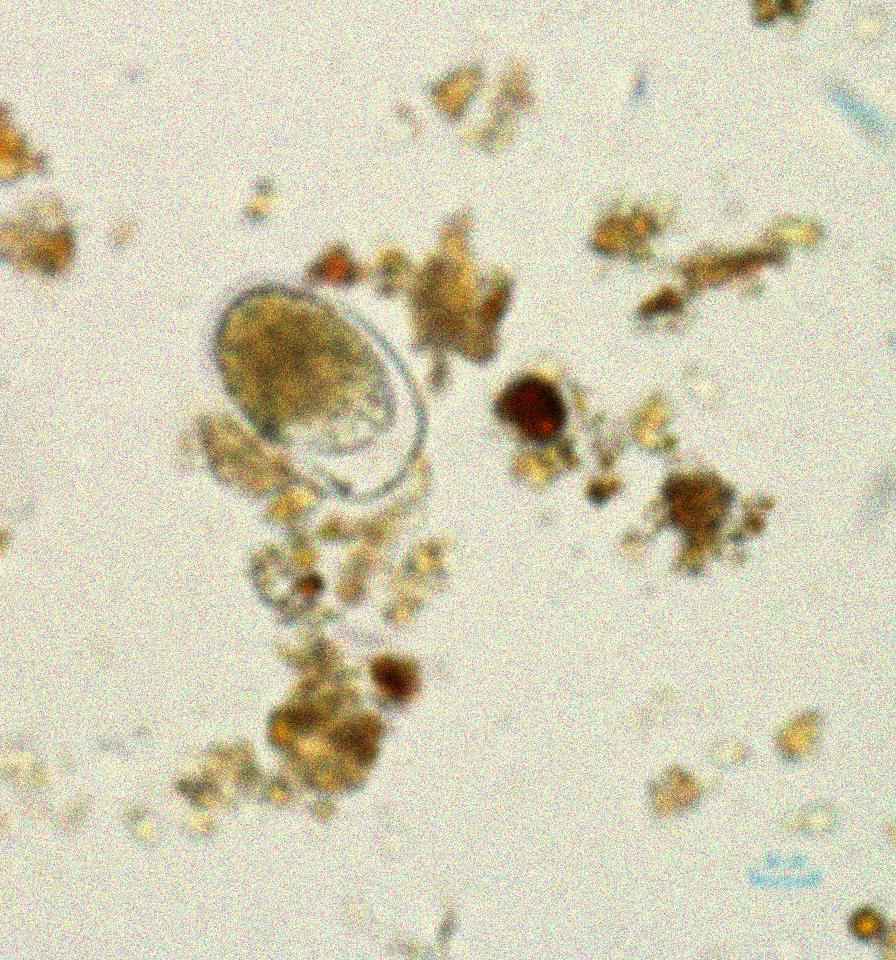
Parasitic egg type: Hookworm egg